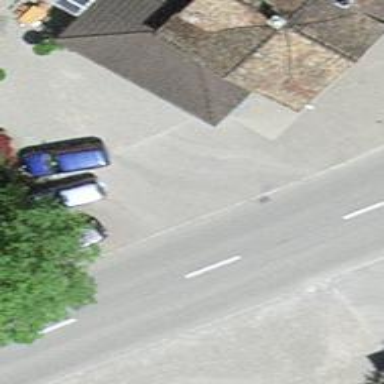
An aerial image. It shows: Bus stop with platform for public transport.